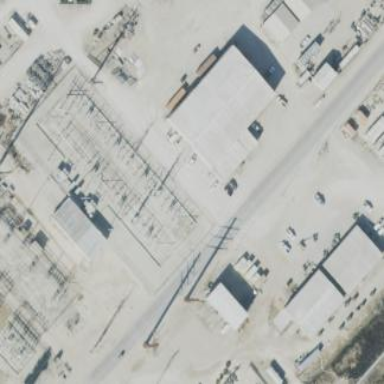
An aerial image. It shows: Power line with 3 cables. The line type is busbar.